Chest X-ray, PA view. Patient: 62 years old, sex M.
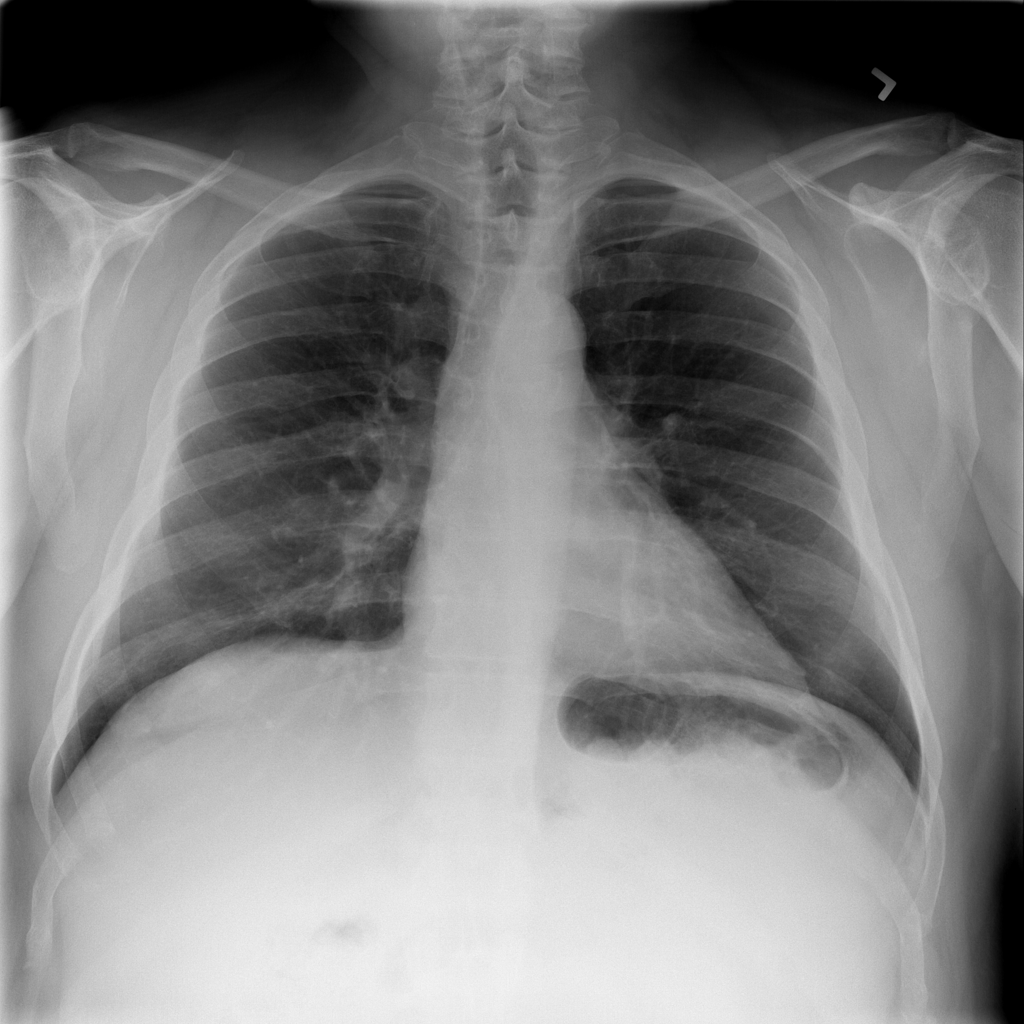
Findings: Infiltration